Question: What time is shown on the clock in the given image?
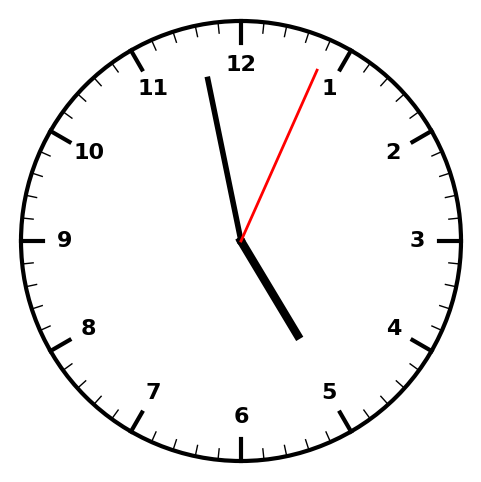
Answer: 04:58:04